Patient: sex F, age 69
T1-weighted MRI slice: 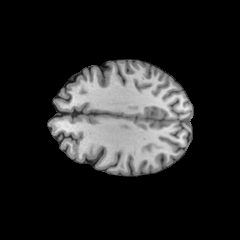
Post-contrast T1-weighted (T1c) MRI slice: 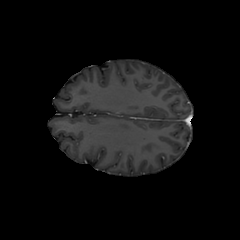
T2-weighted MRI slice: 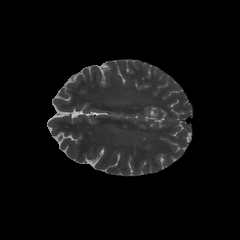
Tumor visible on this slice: no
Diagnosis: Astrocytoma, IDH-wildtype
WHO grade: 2